Question: I'm beginner in JavaScript, and Stackoverflow, but I have a problem.
Following checkbox looks like this:

All dots, are bitmaps,
When, I checked 3 options, all options have green bitmaps , but when I checked additionally another option, this option will be red bitmap.
And now when I unchecked one green option, red option should be automatic changed to green bitmap, but now when one green option will be unchecked, in checkbox are 2 greens, and 1 red, and should be 3 greens :(
here is my code:
JS function:
'''
function change_src(ch,p){
if(ch.checked == true){
counter++;
alert(counter);
document.getElementById(p).src = "lamp2.png";
if(counter>3){
document.getElementById(p).src = "lamp3.png";
alert(counter);
}
else{
document.getElementById(p).src = "lamp2.png";
}
'''
Here is part my html code:
'''
<body >
<h1 id="title">
Formularz</h1>
<hr />
<h2 id="title2">
change 3 options</h2>
<hr />
<form id="blablal" action="index.htm" >
<table class="center">
<tr>
<td>
<div class='lamp'>
<img id="pic" name="pic1" src="lamp.png" alt="some_text"></div>
</td>
<td>
C
</td>
<td>
<input id="Check_C" type="checkbox" onclick="change_src(this,'pic')" /><br />
</td>
</tr>
<tr>
<td>
<div class='lamp'>
<img id="pic2" name="pic2" src="lamp.png" alt="some_text"></div>
</td>
<td>
C++
</td>
<td>
<input id="Check_Cpp" type="checkbox" onchange="change_src(this,'pic2')"/><br />
</td>
</tr>
<tr>
'''
<URL> is my jsfiddle.
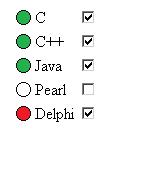
Answer: Check this one buddy. Hope it's helpful. <URL>
'''
var counter = 0;
var green = [];
var red = [];
function change_src(ch,p){
if(ch.checked == true){
counter++;
if(green.length>=3){
red.push(p);
document.getElementById(p).src = "http://www25.speedyshare.com/8FpkJ/download/lamp3.png";
}else{
green.push(p)
document.getElementById(p).src = "http://www22.speedyshare.com/ec8Da/download/lamp2.png";
}
}
else{
counter--;
var indexGreen = green.indexOf(p);
var indexRed = red.indexOf(p);
if(indexGreen != -1){
green.splice(indexGreen, 1);
}
if(indexRed != -1){
red.splice(indexRed,1);
}
document.getElementById(p).src = "http://www23.speedyshare.com/EHUe9/download/lamp.PNG";
if(green.length<3 && red.length>0){
var item = red[0];
green.push(item);
red.splice(item,1);
document.getElementById(item).src = "http://www22.speedyshare.com/ec8Da/download/lamp2.png";
}
}
alert("green: "+green+ " red: "+red);
}
'''